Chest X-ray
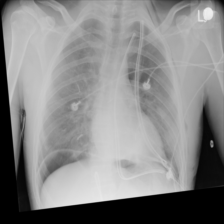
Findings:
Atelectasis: negative
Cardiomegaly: negative
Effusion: negative
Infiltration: negative
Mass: negative
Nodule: negative
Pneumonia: negative
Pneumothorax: positive
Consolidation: negative
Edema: negative
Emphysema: negative
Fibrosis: negative
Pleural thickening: negative
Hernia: negative